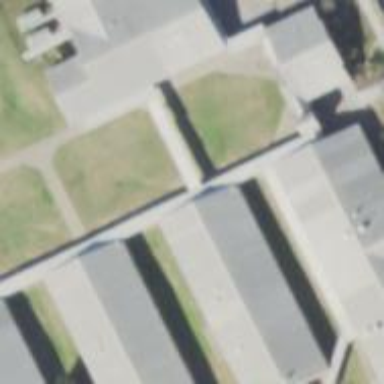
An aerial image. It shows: School building.